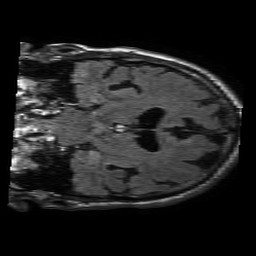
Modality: FLAIR
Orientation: coronal
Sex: male
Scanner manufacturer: philips
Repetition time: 11 s
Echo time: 0.125 s